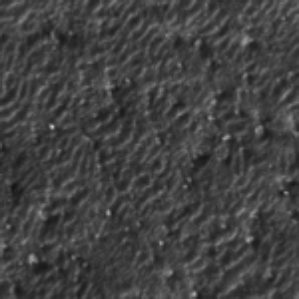
Label: frost